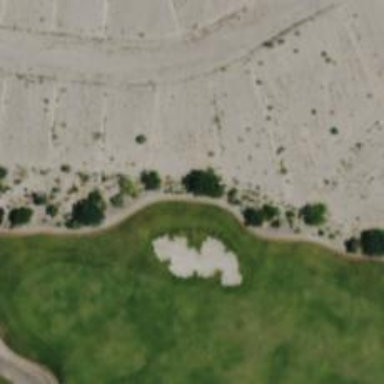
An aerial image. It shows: Service road designated as golf cart path.